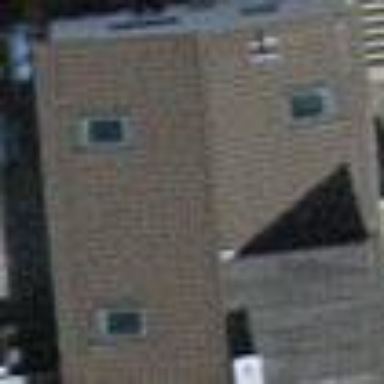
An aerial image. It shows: Building with tile roof.